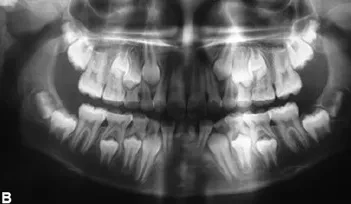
Panoramic radiograph of sibling B, revealing retained deciduous mandibular central incisors.
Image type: radiology (x_ray)